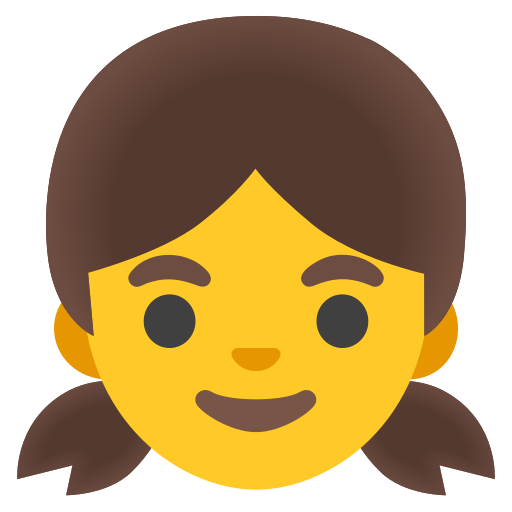
Emoji: 👧